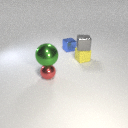
small red metal sphere in front of small yellow rubber cube